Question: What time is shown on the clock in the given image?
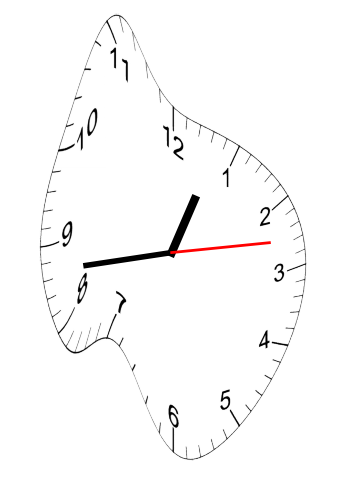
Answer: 12:43:13